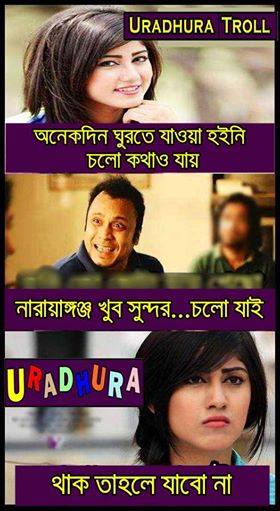
Caption: অনেকদিন ঘুরতে যাওয়া হইনি চলো কোথাও যায় নারায়াঙ্গঞ্জ খুব সুন্দ্র...চলো যাই থাক তাহলে যাবো না
Label: non-hate